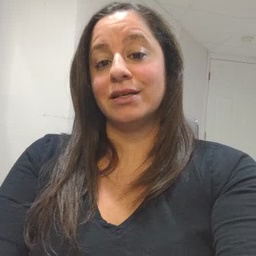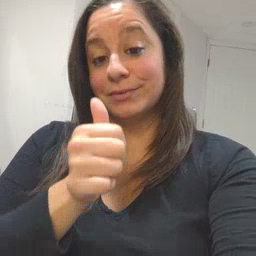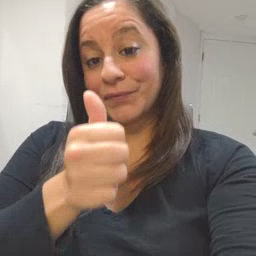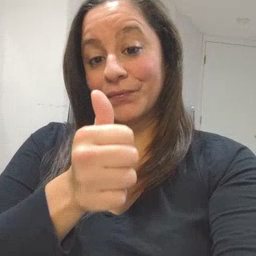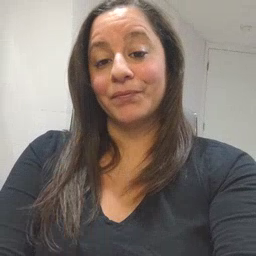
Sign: yourself